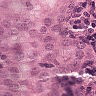
Metastatic tissue present: yes